Field crop: maize
Growth stage: 2
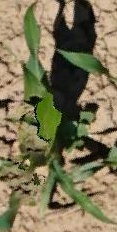
Species: maize